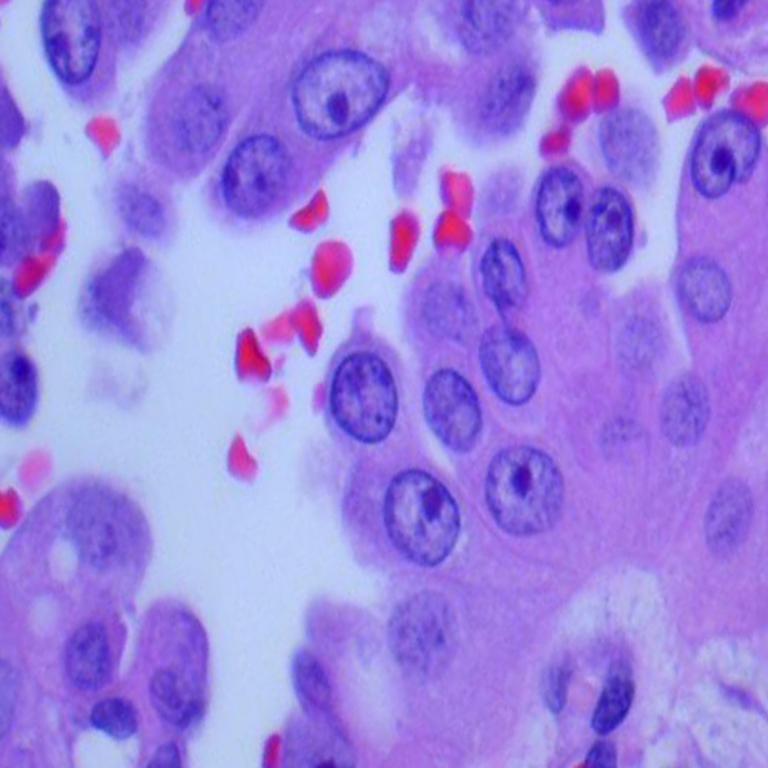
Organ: lung
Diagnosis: adenocarcinomas